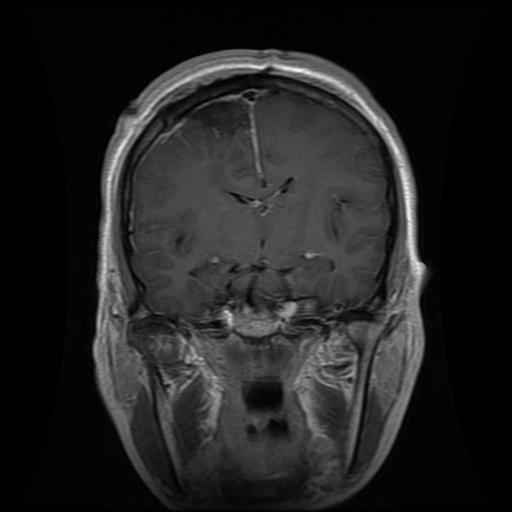
Label: glioma